Question: Here is a simplified program:
'''
#include <stdio.h>
#include <stdlib.h>
#include <pthread.h>
#include <unistd.h>
#include <string.h>
void *worker(void *data) {
size_t size = <PHONE>;
void *area = malloc(size);
if (area != NULL) {
memset(area, 0, size);
sleep(1);
free(area);
}
return NULL;
}
int main() {
int number_of_threads = 4;
pthread_t threads[number_of_threads];
for (int i = 0; i < number_of_threads; i++) {
if (pthread_create(&(threads[i]), NULL, worker, NULL)) {
return 0;
}
}
for (int i = 0; i < number_of_threads; i++) {
pthread_join(threads[i], NULL);
}
return 0;
}
'''
I get the following system trace with the command 'iprofiler -systemtrace OSXMalloc':

Why does 'memset' produce all this Zero Fill events? What do they mean and why so many? I understand that I try to fill 1 MB with zero but why it doesn't do this in one single call for each thread?
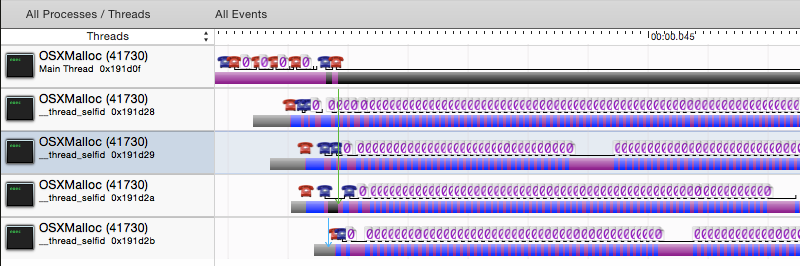
Answer: For security and privacy purposes, the kernel needs to guarantee that pages that are newly allocated to a process are filled with zeroes. Otherwise, you could get data from some other process, including, for example, passwords or financial information.
The pages are zeroed on first access, sort of similar to copy-on-write. Since 'memset()' will iterate through the pages zeroing them out, the kernel will zero-fill the pages one at a time. 'memset()' then does a bunch of redundant work writing zeroes on already-zeroed pages.
You would be better served by using 'calloc()' rather than 'malloc()' followed by 'memset(..., 0, ...)'. Since the malloc library knows that the kernel will zero-fill freshly-allocated pages, it knows it doesn't need to do an explicit 'memset()' to satisfy the zero-filling contract of 'calloc()'. There will still be the zero-fill faults at first access, but they will happen when the memory is being used for the first time. They won't be done "eagerly" for an unneeded 'memset()'.
By the way, not all allocations done through 'malloc()' get new pages from the kernel. Some will reuse pages previously allocated and freed within your process. However, for large allocations like you're doing, the pages are typically allocated during 'malloc()' and deallocated during 'free()'.